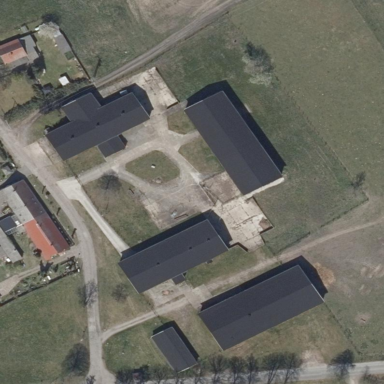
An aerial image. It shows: Farmyard area.